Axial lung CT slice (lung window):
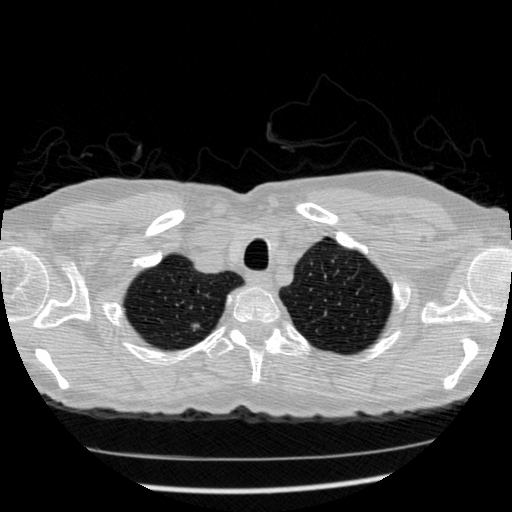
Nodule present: yes
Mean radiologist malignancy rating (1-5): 3.5